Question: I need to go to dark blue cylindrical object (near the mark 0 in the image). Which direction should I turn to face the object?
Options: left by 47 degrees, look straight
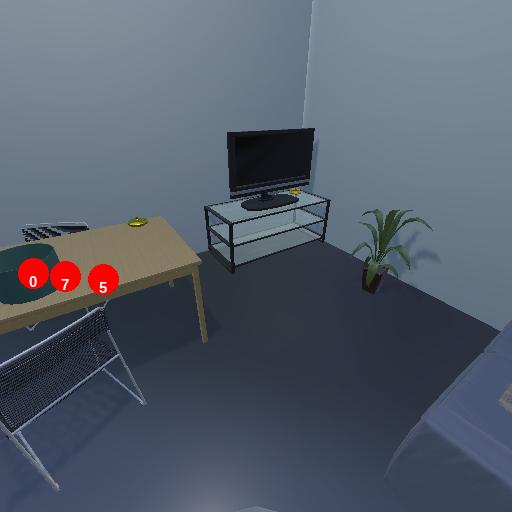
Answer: left by 47 degrees